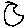
Label: moon